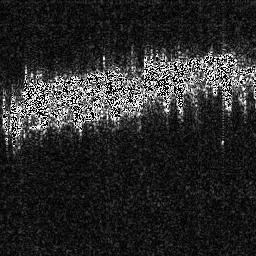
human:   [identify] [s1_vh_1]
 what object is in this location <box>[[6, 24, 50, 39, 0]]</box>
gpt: <ref>1 large ship at the left</ref>